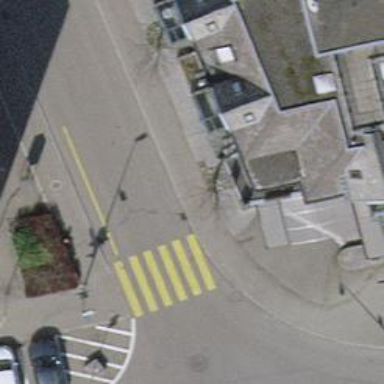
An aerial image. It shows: Brown bench in the vicinity.